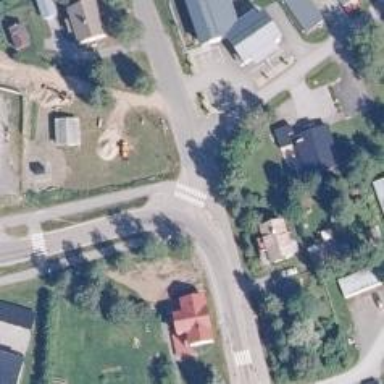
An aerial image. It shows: Uncontrolled road crossing.